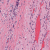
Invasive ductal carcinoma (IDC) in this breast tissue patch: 1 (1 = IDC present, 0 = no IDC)